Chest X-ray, PA view. Patient: 45 years old, sex F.
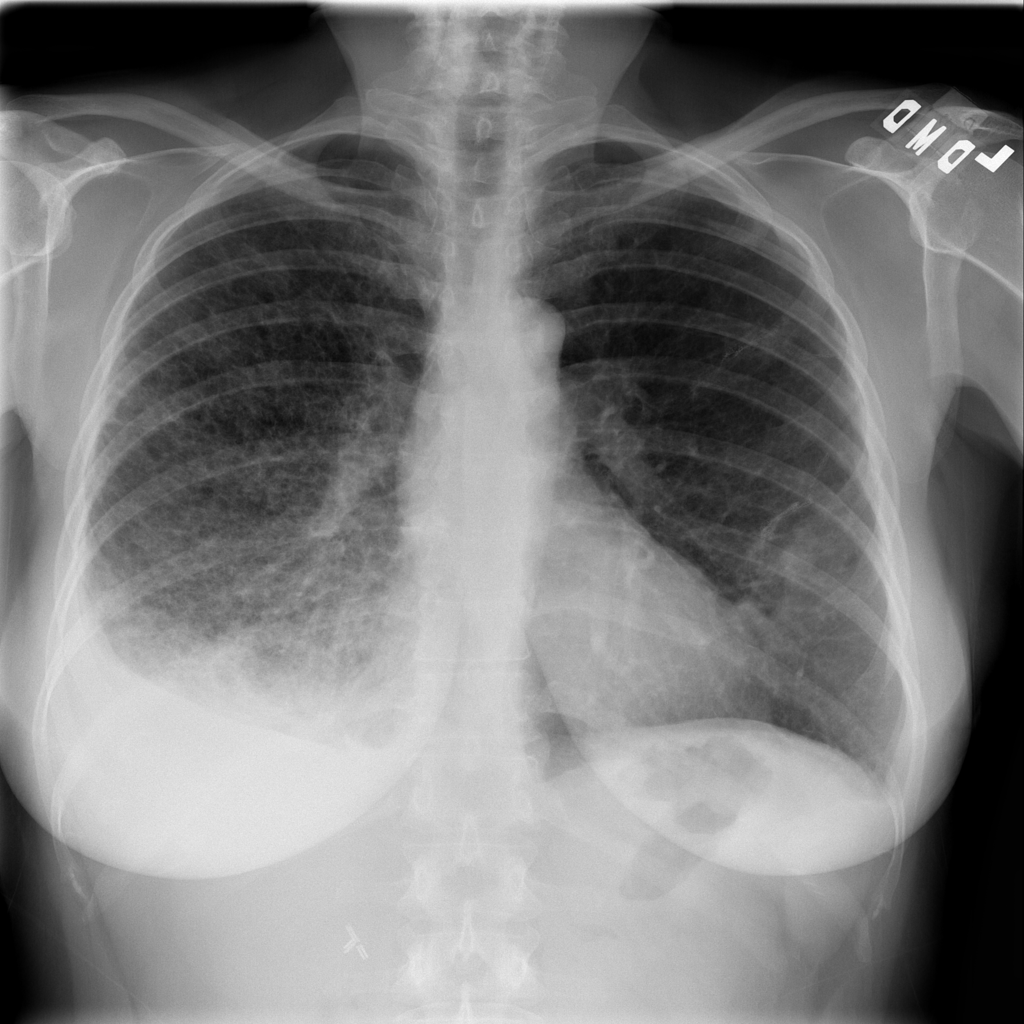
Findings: Effusion